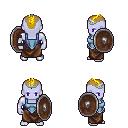
a pixel art fantasy rpg character, male body template, dark elf, purple skin, blue vest, robe skirt, blonde short mohawk hairstyle, silver tiara, shield, four views (front, back, left, right), 2x2 character sprite sheet, small pixel art, hard edges, no anti-aliasing